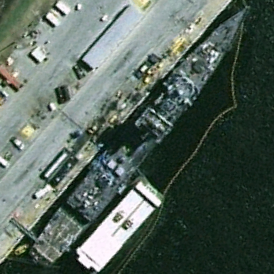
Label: cruiser